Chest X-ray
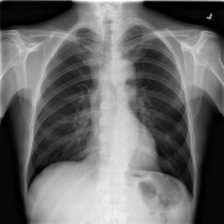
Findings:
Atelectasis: negative
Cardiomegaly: negative
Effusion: negative
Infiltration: negative
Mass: negative
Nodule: negative
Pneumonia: negative
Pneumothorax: negative
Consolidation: negative
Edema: negative
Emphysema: negative
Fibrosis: negative
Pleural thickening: negative
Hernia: negative